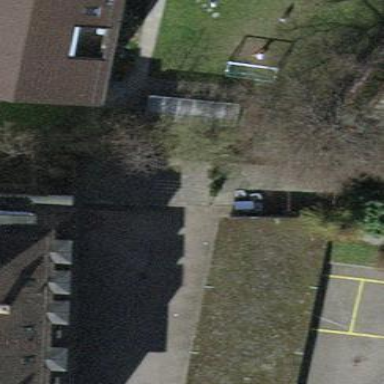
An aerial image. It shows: Group of garages.